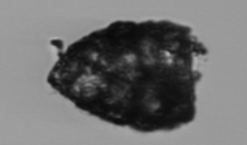
Label: Stenosemella_pacifica